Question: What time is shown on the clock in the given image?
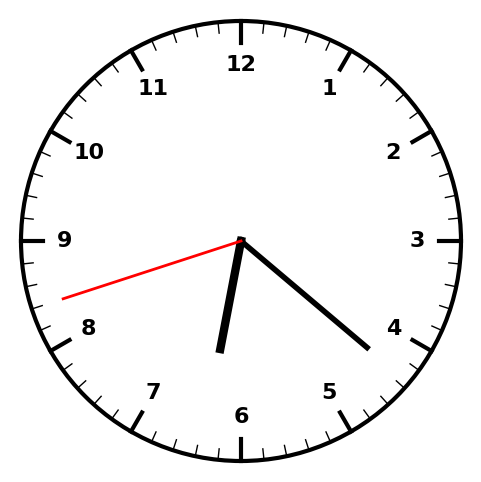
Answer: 06:21:42